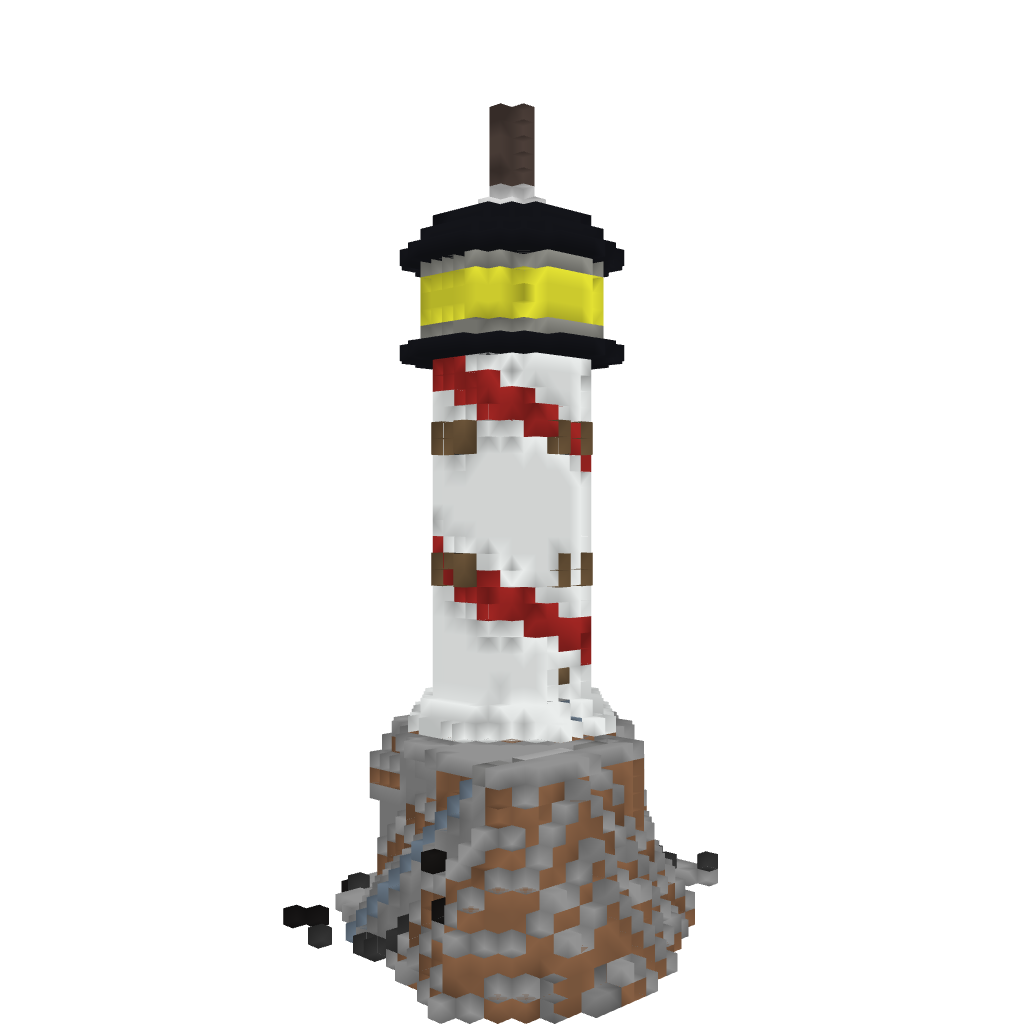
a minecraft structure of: LightHouse (working)